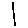
Label: line